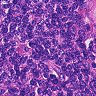
Metastatic tissue present: no